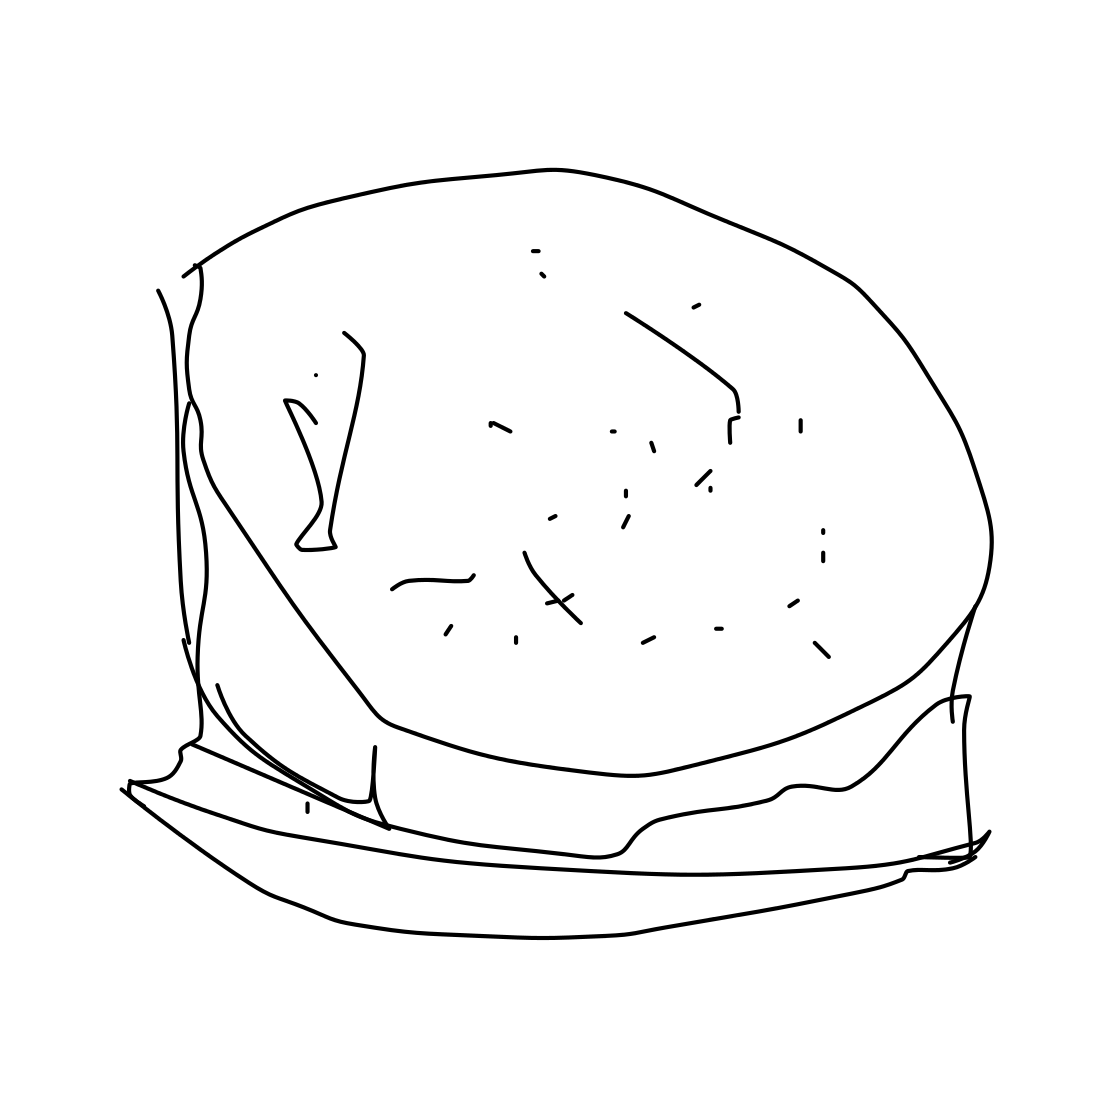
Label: hamburger